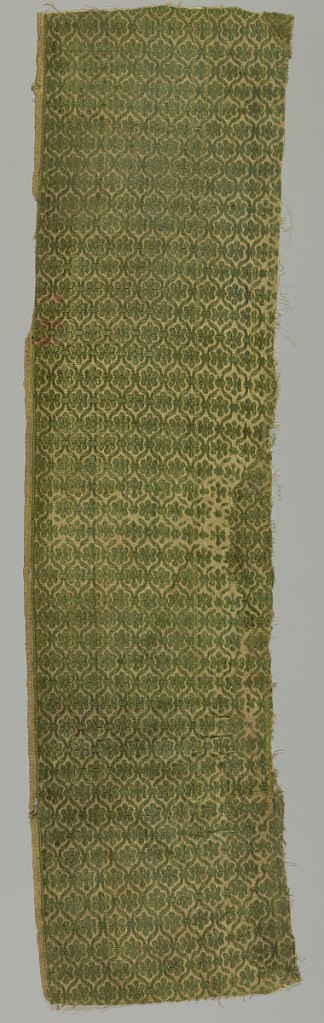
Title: Fragments
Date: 16th century
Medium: silk, metallic thread Technique: cut and uncut supplementary warp pile (velvet) in a woven foundation
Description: Fragment of green velvet on a cream-colored foundation shot with gold in a pattern of a small-scale ogival lattice enclosing rosettes.